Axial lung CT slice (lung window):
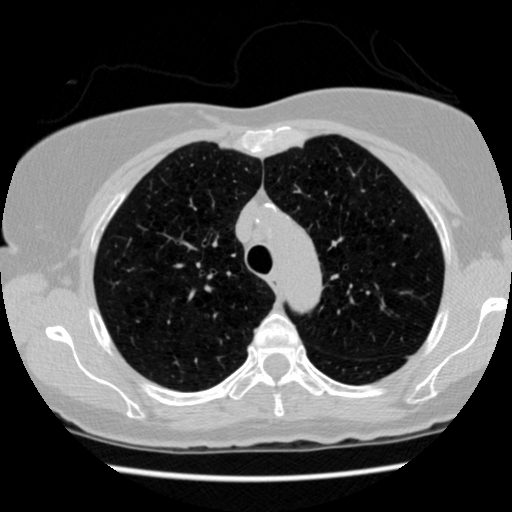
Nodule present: no